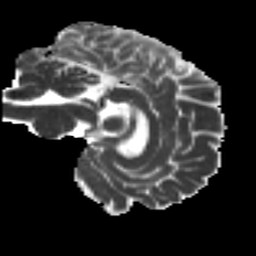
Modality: MD
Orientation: sagittal
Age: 26
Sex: male
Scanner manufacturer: ge
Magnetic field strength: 3 T
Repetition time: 7.8 s
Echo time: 0.0618 s